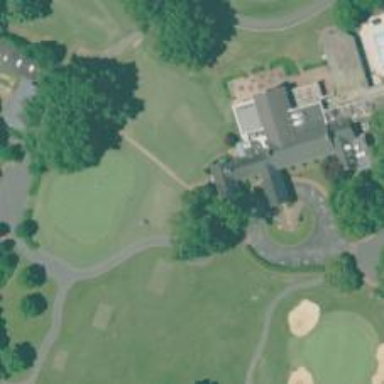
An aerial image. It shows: Path for both road and golf.